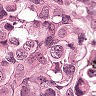
Metastatic tissue present: yes